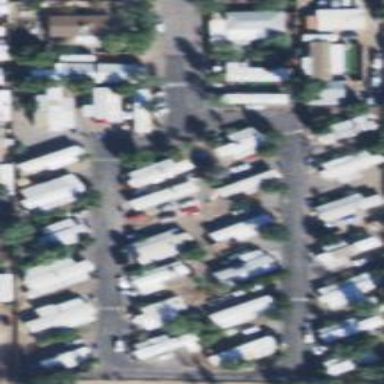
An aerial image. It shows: Residential area designated as trailer park.